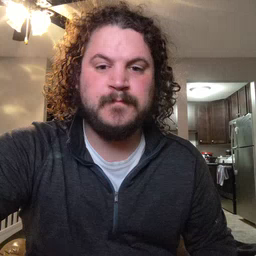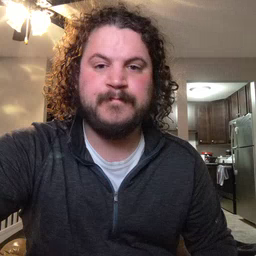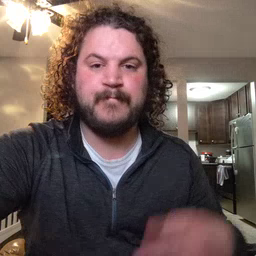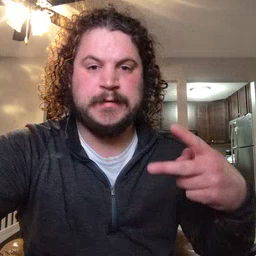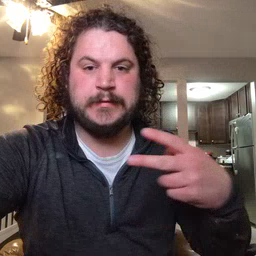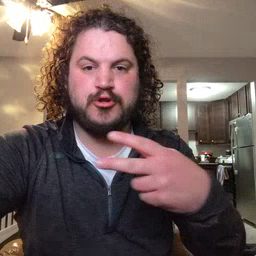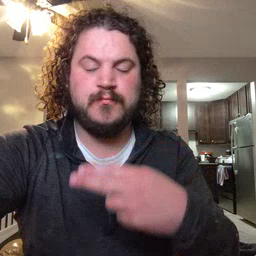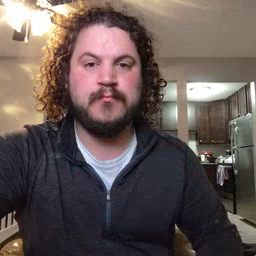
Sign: scissors